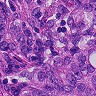
Metastatic tissue present: yes